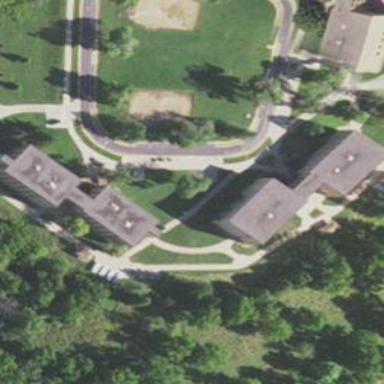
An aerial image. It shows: Dormitory building.